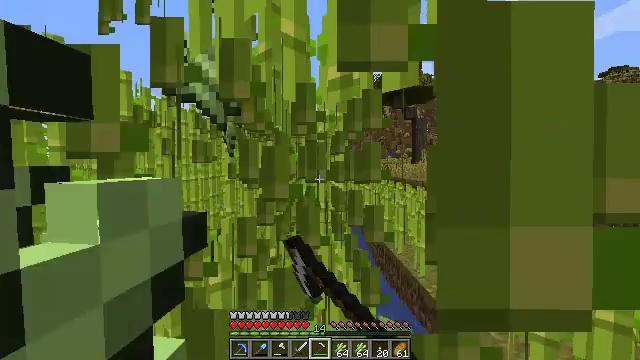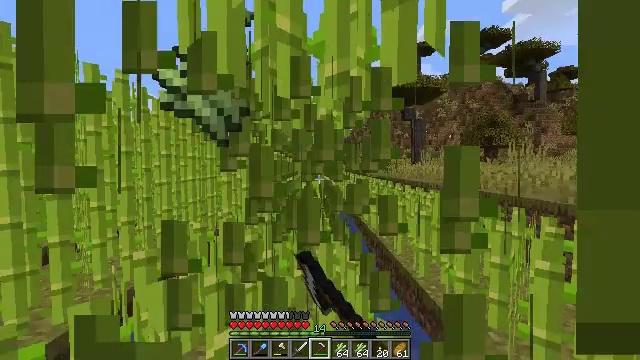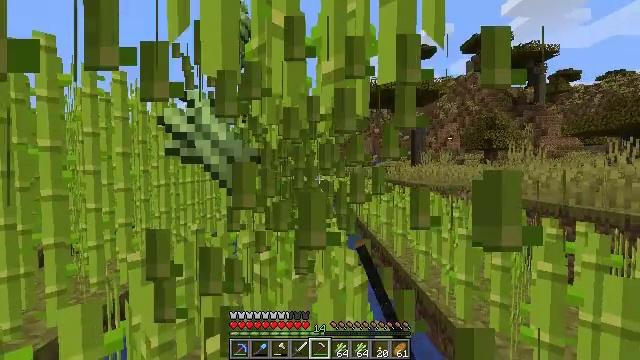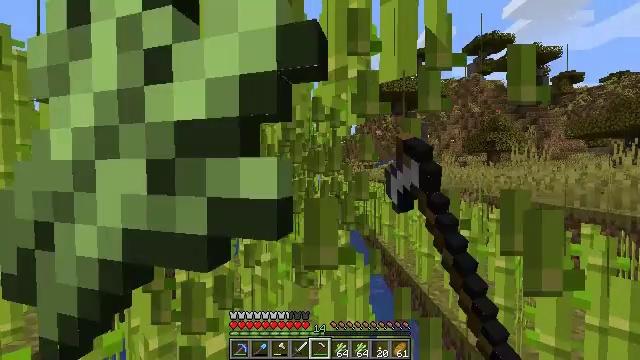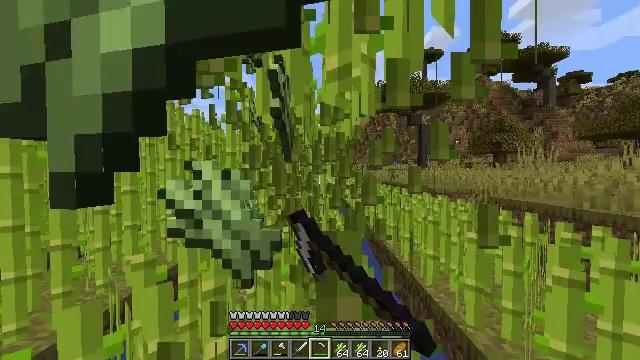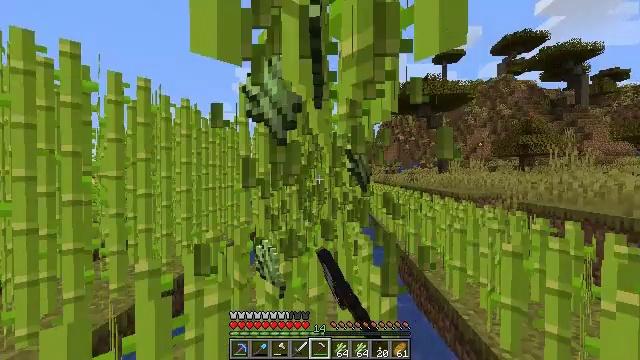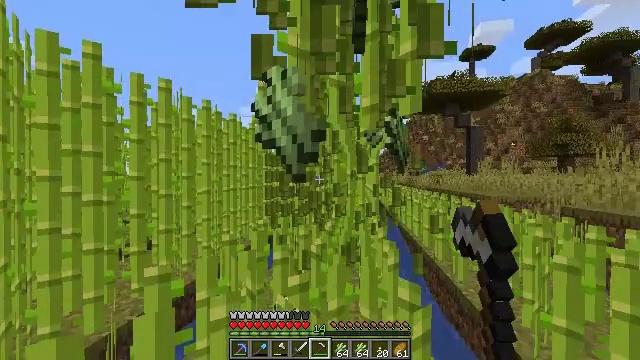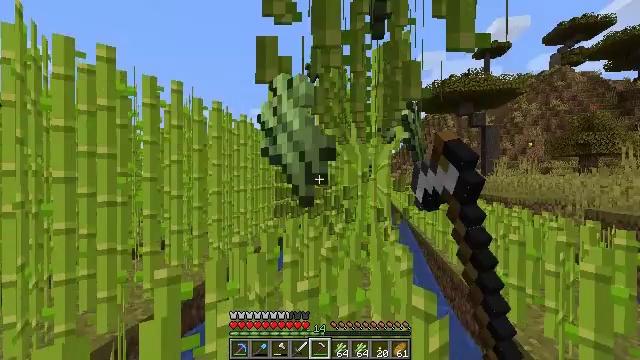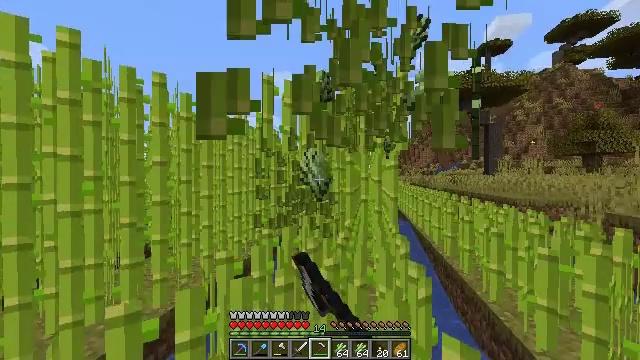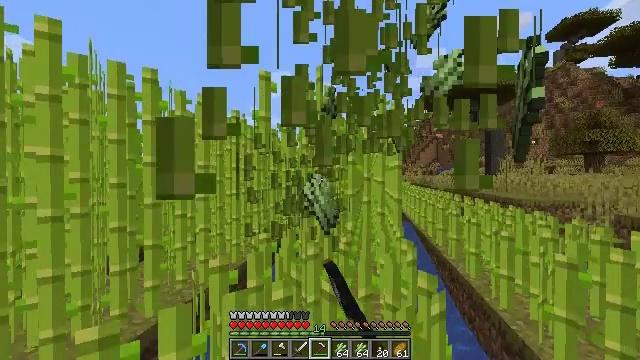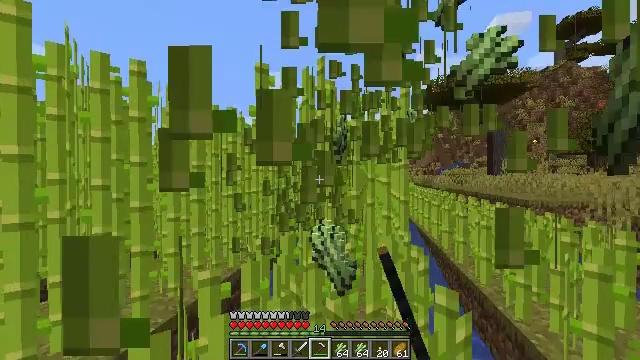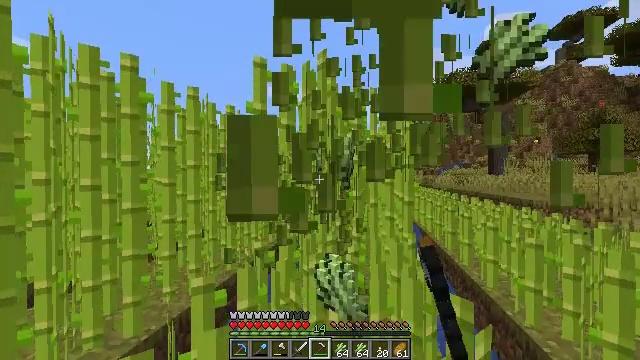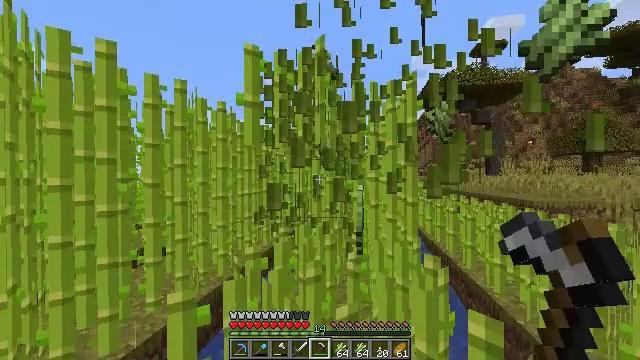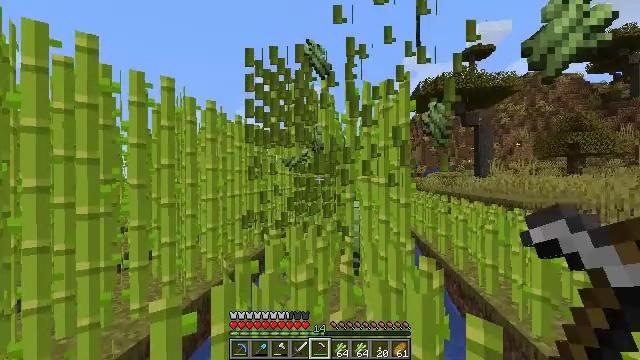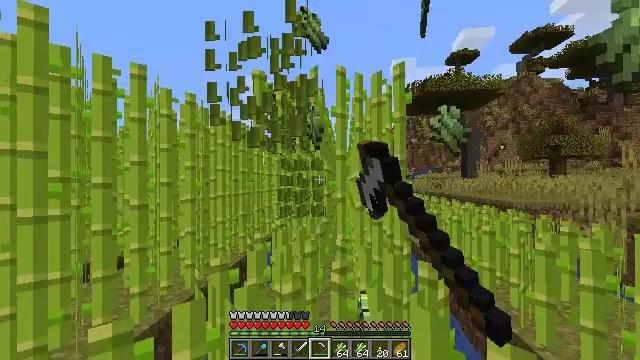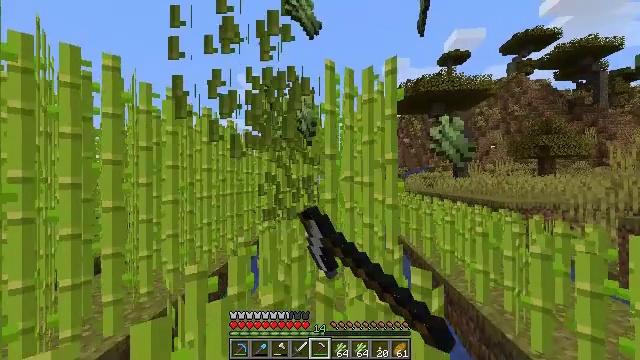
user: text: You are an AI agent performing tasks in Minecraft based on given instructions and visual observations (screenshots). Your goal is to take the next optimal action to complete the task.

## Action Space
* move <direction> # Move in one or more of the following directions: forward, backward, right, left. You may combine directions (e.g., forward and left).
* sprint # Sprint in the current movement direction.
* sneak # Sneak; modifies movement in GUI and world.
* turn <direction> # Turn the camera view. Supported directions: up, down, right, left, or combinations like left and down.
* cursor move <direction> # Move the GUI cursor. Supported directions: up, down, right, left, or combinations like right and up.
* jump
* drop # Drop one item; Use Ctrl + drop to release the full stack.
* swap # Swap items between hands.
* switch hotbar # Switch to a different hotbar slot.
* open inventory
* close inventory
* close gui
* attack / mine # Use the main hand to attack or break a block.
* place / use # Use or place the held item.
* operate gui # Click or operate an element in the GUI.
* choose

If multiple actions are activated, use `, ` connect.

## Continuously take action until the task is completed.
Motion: motion action
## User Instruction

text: Harvest sugar cane from the plant.
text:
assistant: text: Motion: attack / mine
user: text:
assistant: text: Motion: attack / mine
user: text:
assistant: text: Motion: attack / mine
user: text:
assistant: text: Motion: move forward, attack / mine
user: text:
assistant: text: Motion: move forward, turn left, attack / mine
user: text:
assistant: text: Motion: move forward, turn left, attack / mine
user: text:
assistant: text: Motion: move forward, turn left, attack / mine
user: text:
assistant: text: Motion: move forward, attack / mine
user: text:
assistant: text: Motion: move forward, attack / mine
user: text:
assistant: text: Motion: move forward, attack / mine
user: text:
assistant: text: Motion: move forward, attack / mine
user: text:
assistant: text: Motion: move forward, attack / mine
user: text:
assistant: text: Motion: move forward, turn right, attack / mine
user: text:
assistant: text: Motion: move forward and move right, turn right, attack / mine
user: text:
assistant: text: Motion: move forward and move right, turn right, attack / mine
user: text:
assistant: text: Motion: move forward and move right, attack / mine
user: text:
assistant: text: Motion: move forward, attack / mine
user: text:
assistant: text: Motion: move forward, attack / mine
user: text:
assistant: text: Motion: move forward, attack / mine
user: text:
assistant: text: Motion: move forward, turn left, attack / mine
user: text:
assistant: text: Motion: move forward, turn left, attack / mine
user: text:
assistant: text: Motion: move forward, turn left, attack / mine
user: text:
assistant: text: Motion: move forward, attack / mine
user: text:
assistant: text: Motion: move forward and move right, attack / mine
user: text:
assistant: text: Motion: move forward and move right, attack / mine
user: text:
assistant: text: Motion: move forward and move right, attack / mine
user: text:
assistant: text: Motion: move forward, turn right, attack / mine
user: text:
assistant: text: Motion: move forward, turn right, attack / mine
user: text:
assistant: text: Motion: move forward, attack / mine
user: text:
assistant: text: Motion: move forward, attack / mine